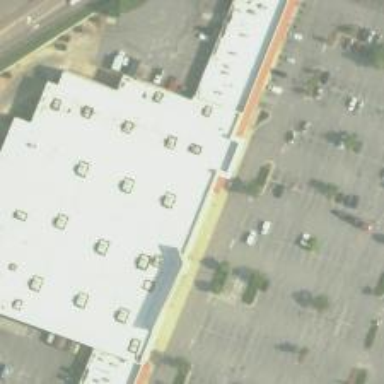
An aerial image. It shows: Supermarket.